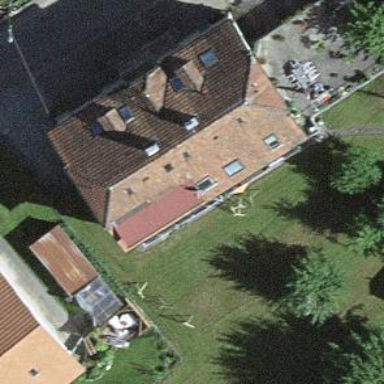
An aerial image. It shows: Residential building.